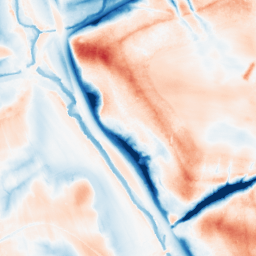
Category: trend_removal
Decomposition family: local_polynomial
Decomposition parameters: window_size: 51
degree: 2
Upsampling method: regularized
Upsampling parameters: scale: 2
lambda_reg: 0.001
Upsampling scale: 2